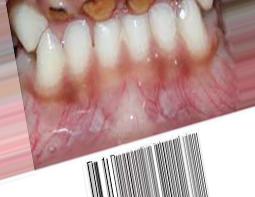
Condition: Caries